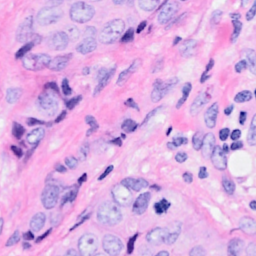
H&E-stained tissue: Breast